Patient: sex F, age 73
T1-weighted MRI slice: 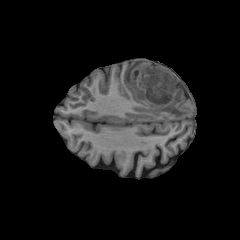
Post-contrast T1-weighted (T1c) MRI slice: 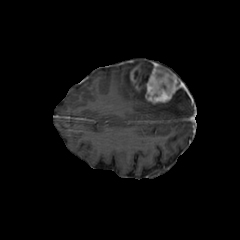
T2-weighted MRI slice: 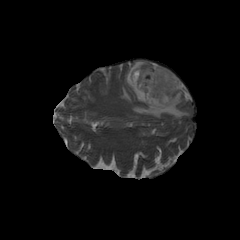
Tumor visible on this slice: yes
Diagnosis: Glioblastoma, IDH-wildtype
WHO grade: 4